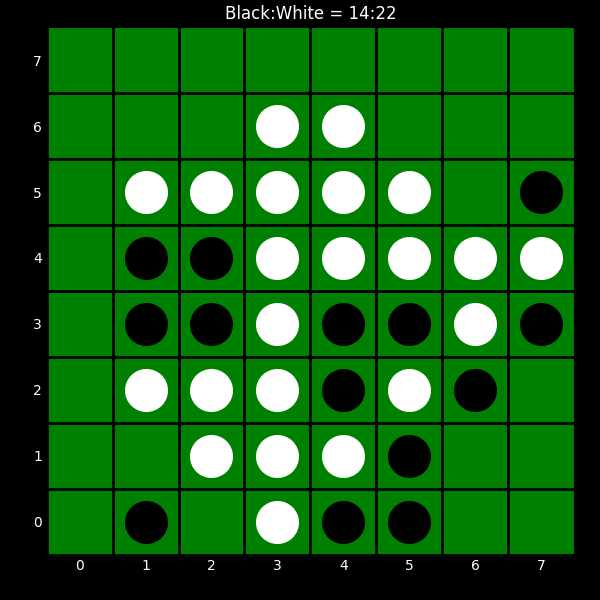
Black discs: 14
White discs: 22